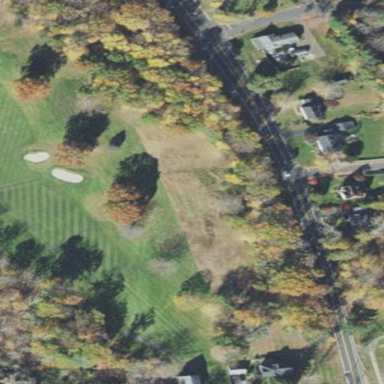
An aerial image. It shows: Area of rough grass used for golf.